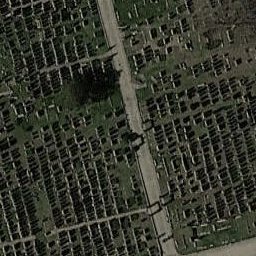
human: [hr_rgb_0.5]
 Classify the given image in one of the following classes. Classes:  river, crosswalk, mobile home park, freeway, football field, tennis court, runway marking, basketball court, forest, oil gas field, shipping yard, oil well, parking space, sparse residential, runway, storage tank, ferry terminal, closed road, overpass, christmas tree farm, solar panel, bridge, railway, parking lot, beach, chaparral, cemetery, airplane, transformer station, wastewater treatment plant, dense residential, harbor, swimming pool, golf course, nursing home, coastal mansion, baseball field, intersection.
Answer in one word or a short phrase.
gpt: cemetery